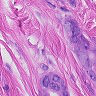
Metastatic tissue present: yes